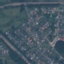
Land use / land cover: Residential